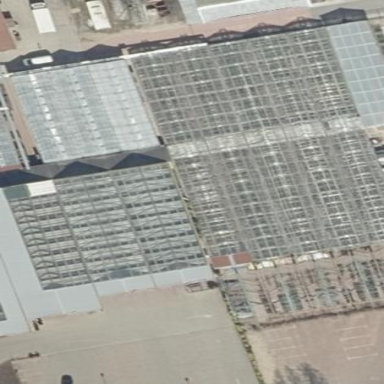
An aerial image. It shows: Greenhouse.